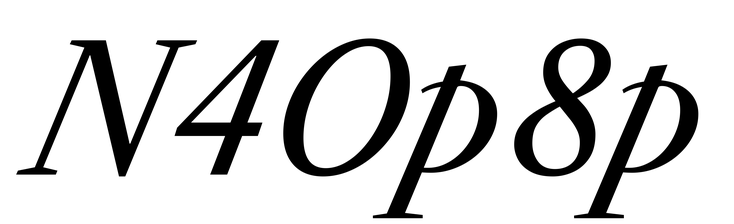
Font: LibreCaslonText-Italic_Italic